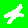
Digit: 4